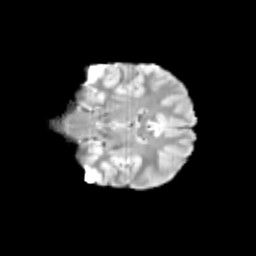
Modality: T2w
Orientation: coronal
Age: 11
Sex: male
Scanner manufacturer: siemens
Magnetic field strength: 3 T
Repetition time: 3.8 s
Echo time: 0.07 s